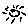
Label: sun